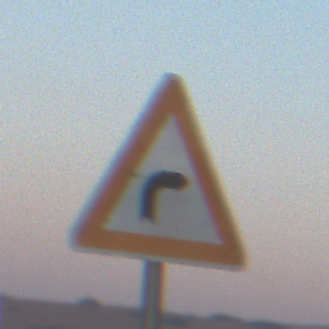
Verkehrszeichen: KurveRechts
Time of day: SunriseSunset
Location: Outdoor (Nature)
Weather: Clear
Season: Winter
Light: Natural